Interaction volume radius: 10 \u00c5
Interaction volume height: 20 \u00c5
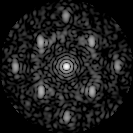
Disorder parameter: 0.4354